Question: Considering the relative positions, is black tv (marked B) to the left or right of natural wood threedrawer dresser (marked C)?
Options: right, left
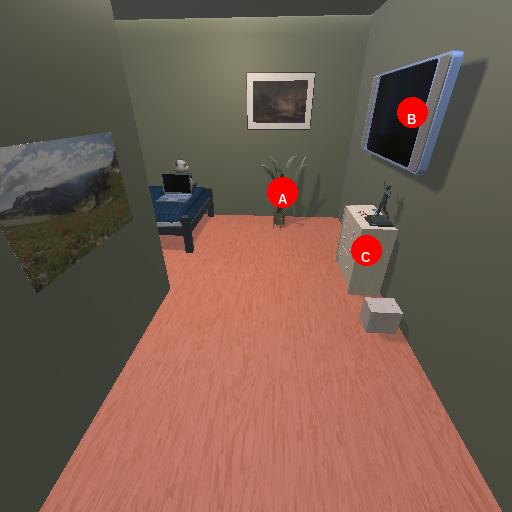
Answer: right